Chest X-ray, PA view. Patient: 41 years old, sex M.
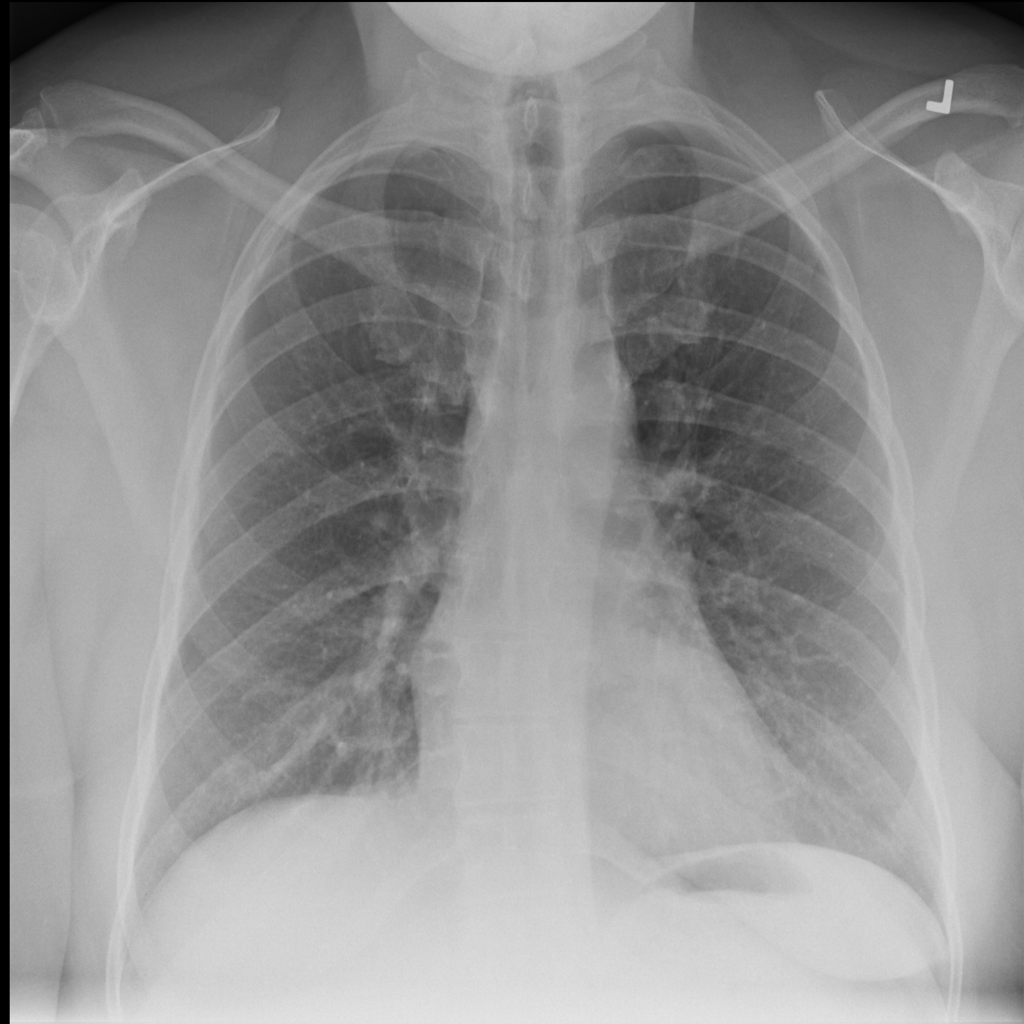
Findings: No Finding